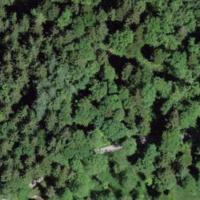
EUNIS habitat code: 43
Species observed at this site:
Dactylorhiza majalis
Equisetum arvense